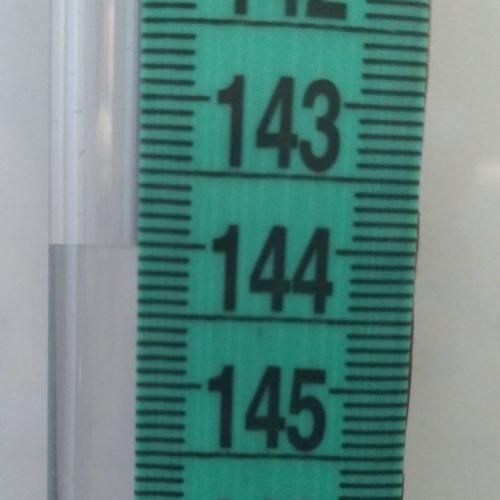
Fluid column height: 144.0 cm